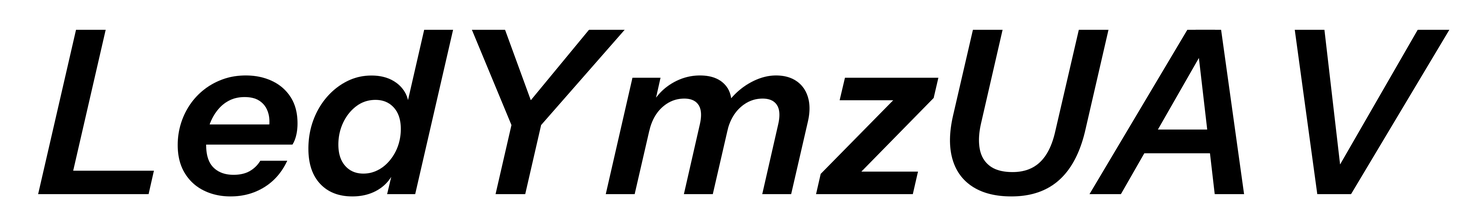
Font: InstrumentSans-Italic_SemiBold_Italic